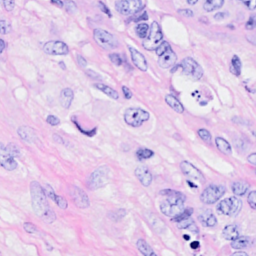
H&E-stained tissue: Breast